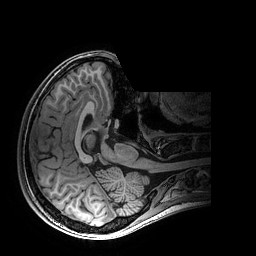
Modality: T1w
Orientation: axial
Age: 21
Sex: female
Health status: healthy
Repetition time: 2.53 s
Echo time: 0.0034 s